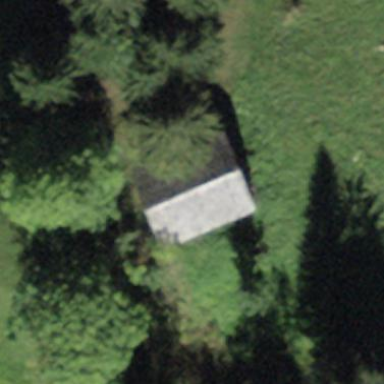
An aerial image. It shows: Barn.